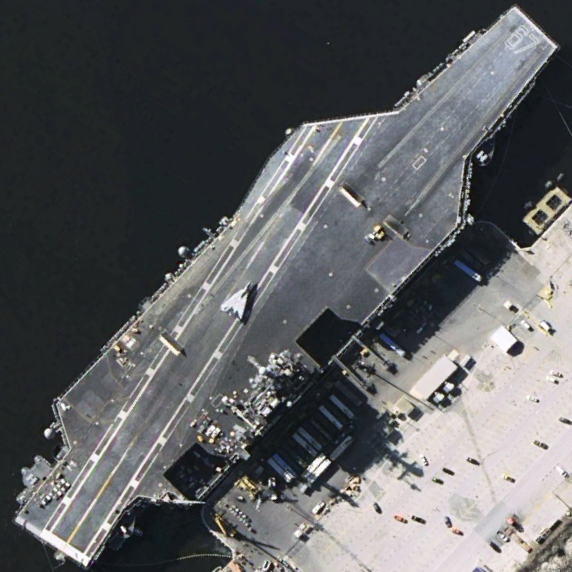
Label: KittyHawk-class_aircraft_carrier